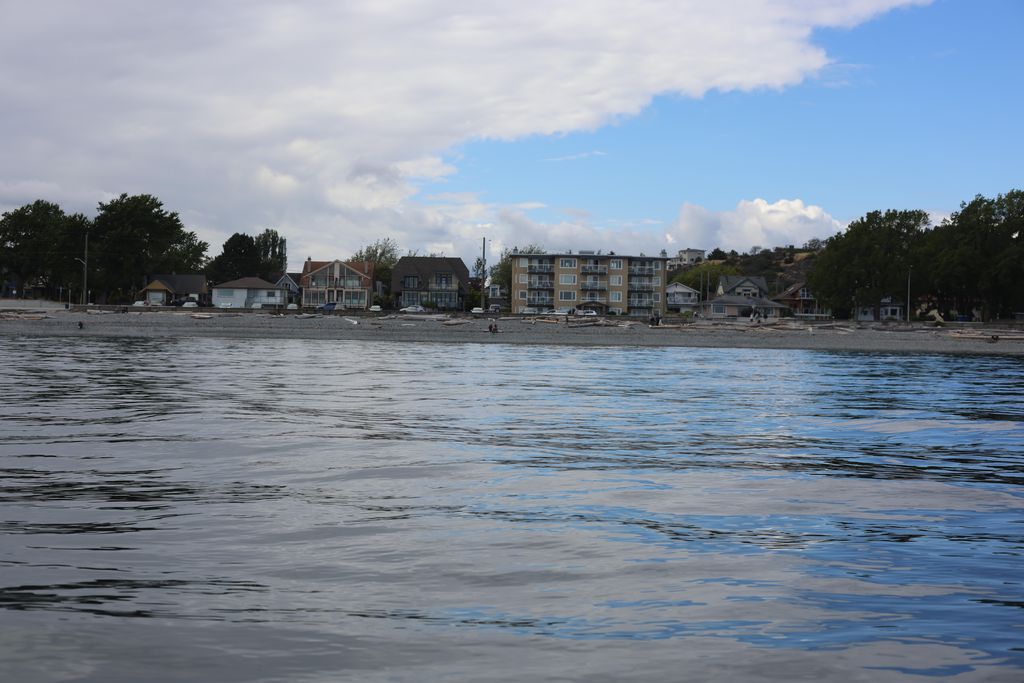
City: victoria